Question: I make a plot like this:
'''
plot(
layer(x=sort(randn(1000),1), y=sort(randn(1000),1), Geom.point),
layer(x=[-4,4], y=[-4,4], Geom.line(), Theme(default_color=color("black"))))
'''

As you can see, the white circle around the points makes the high density parts of the plot almost white.
I would like to change the outer circle color of the points to black (or blue) to better show that the points are really there.
From <URL>' might do that, but it takes a function as argument.
I don't understand how that is supposed to work. Any ideas?
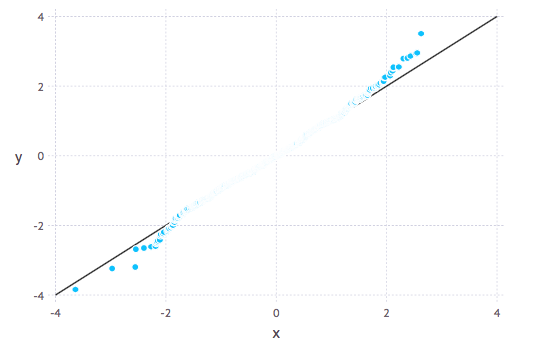
Answer: The argument name turns out to be 'discrete_highlight_color'...
It should be a function that modifies the colour used for the plot,
typically by making it lighter (a "tint") or darker (a "shade").
In our case, we can just ignore the current colour and return black.
'''
using Color
using Gadfly
plot(
layer(
x = sort(randn(1000),1),
y = sort(randn(1000),1),
Geom.point,
# Theme(highlight_width=0.0mm) # To remove the border
Theme( discrete_highlight_color = u -> LCHab(0,0,0) )
),
layer(
x = [-4,4],
y = [-4,4],
Geom.line(),
Theme(default_color=color("black"))
)
)
'''

To find the correct argument, I first typed
'''
code_lowered( Theme, () )
'''
which gives the list of arguments,
and then
'''
less( Gadfly.default_discrete_highlight_color )
'''
which shows how the default value is defined.